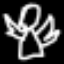
Label: angel